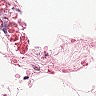
Metastatic tissue present: no